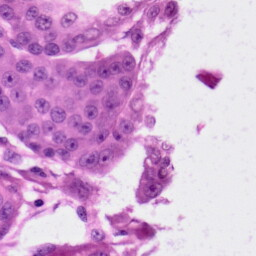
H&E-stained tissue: Skin